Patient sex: M
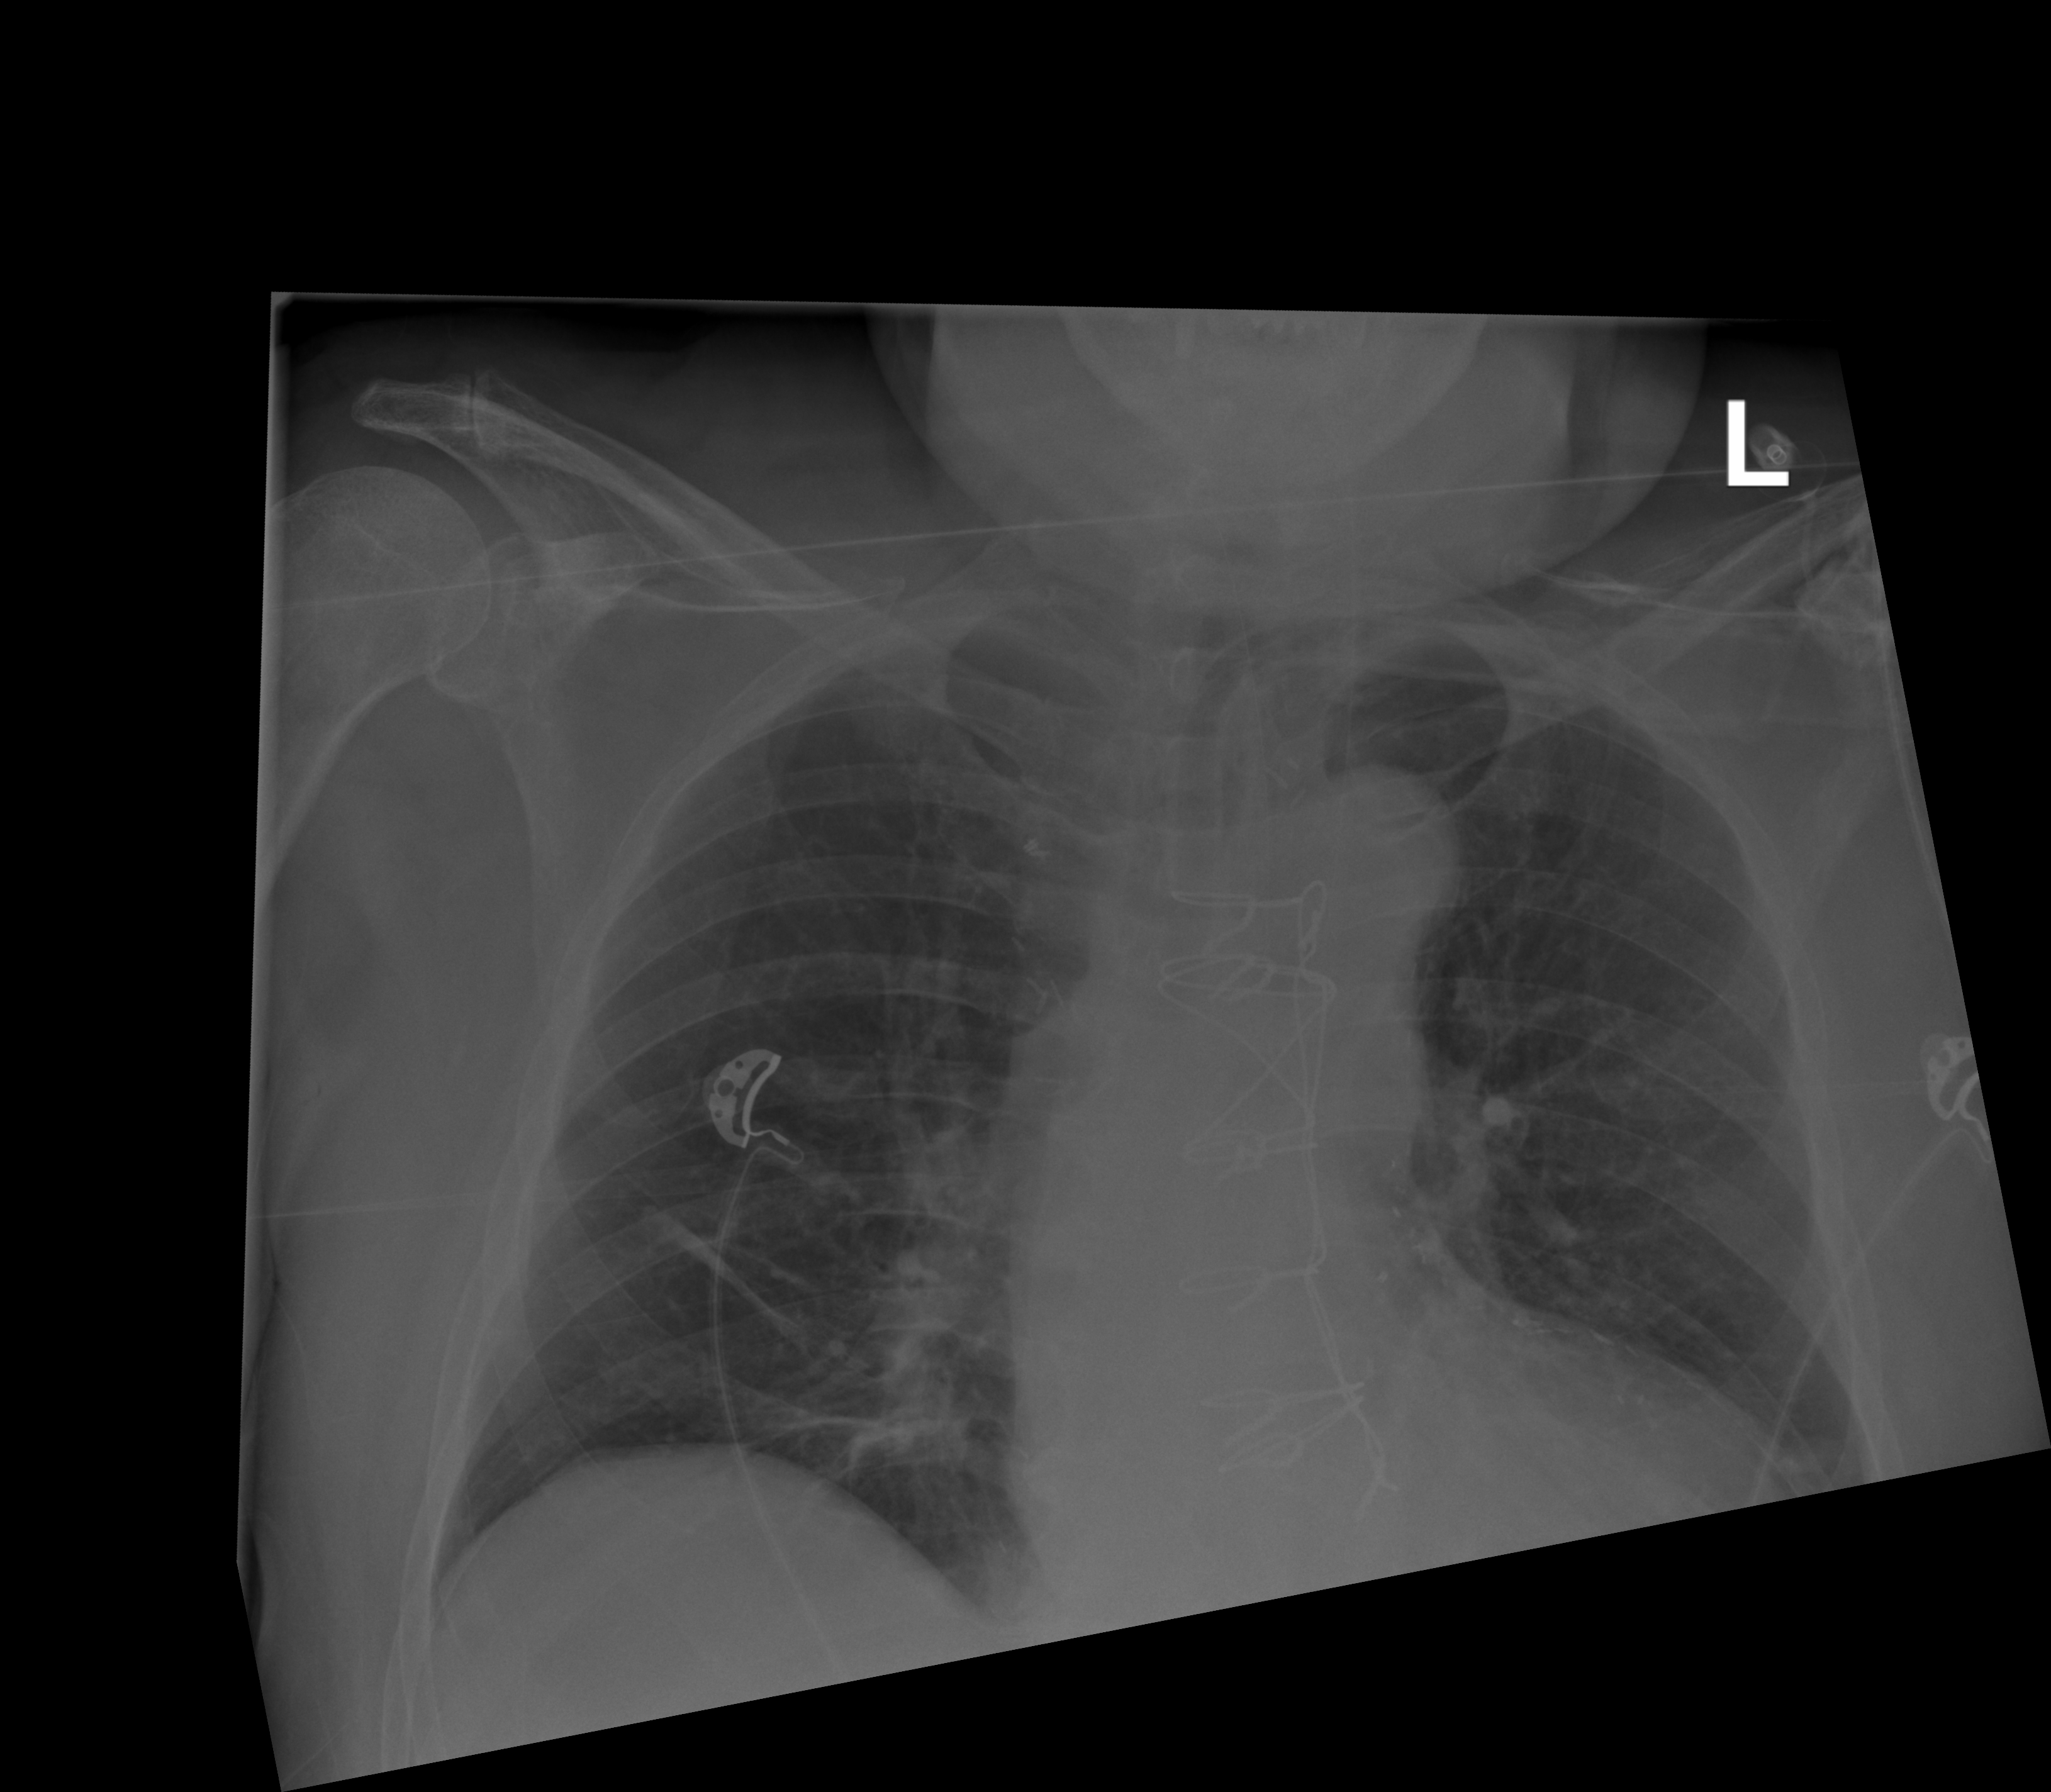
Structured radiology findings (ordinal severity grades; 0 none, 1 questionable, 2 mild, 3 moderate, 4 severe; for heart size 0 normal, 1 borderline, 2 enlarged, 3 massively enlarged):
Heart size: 0
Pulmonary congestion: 0
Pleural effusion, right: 0
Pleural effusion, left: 2
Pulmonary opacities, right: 0
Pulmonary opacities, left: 0
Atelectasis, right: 0
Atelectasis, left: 0